Group 1:
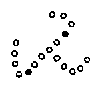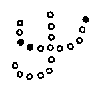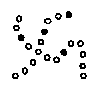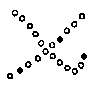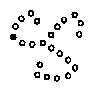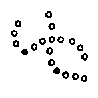
Group 2:
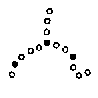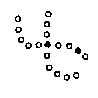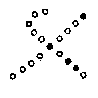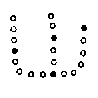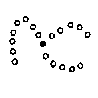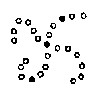
Rule separating the two groups: Branches at outlined circle vs. branches at solid dark circle.
Concepts: branch_point, collinear, color, filled, outlined_filled, texture
Author: Mikhail M. Bongard
Reference: M. M. Bongard, Pattern Recognition, Spartan Books, 1970, p. 244.